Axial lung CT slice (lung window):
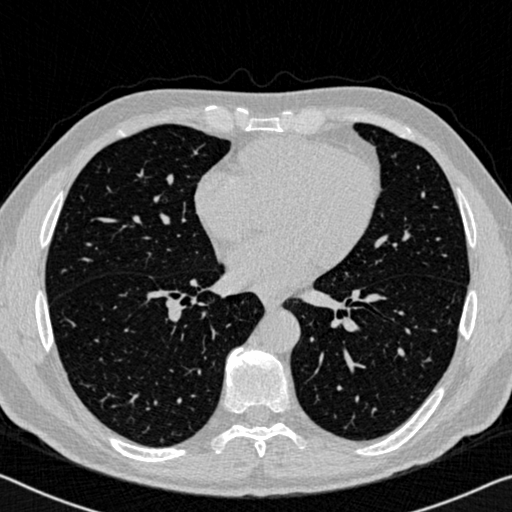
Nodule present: no